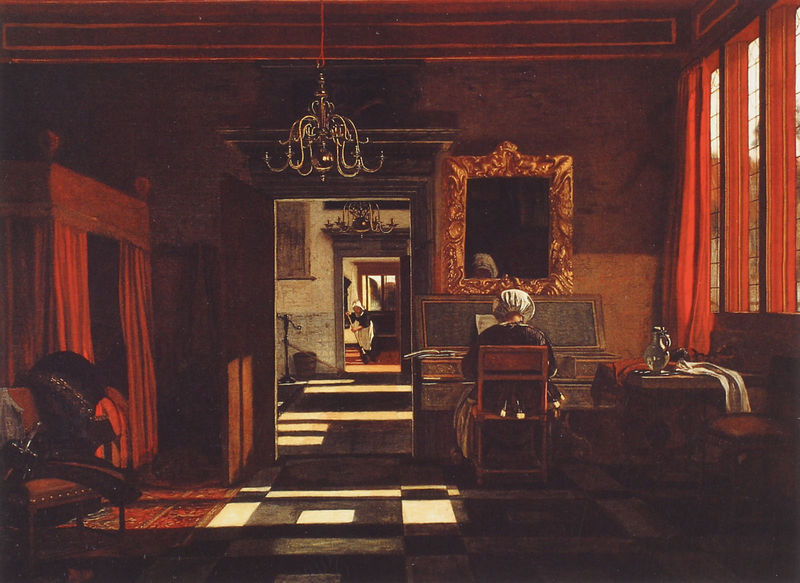
Titel: Woman Playing the Virginal
Künstler: Emanuel De Witte
Institution: Rotterdam, Museum Boymans-van-Beuningen
Schlagwörter: gemälde, schatten, weiß, sitzen, fenster, frau, lampe, licht, raum, stuhl, tür, zimmer, haus, rot, tuch, haube, karo, dienerin, rahmen, holland, spiegel, sonne, boden, gold, sessel, innen, krug, magd, bilderrahmen, arbeiten, vorhänge, bett, kronleuchter, leuchter, biden, stube, besen, buch, fliesen, räume, schreiben, sekretär, eimer, fegen, roter vorhang, schwarz w